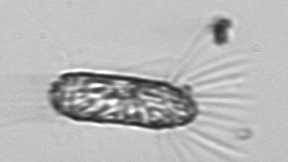
Label: Corethron_hystrix